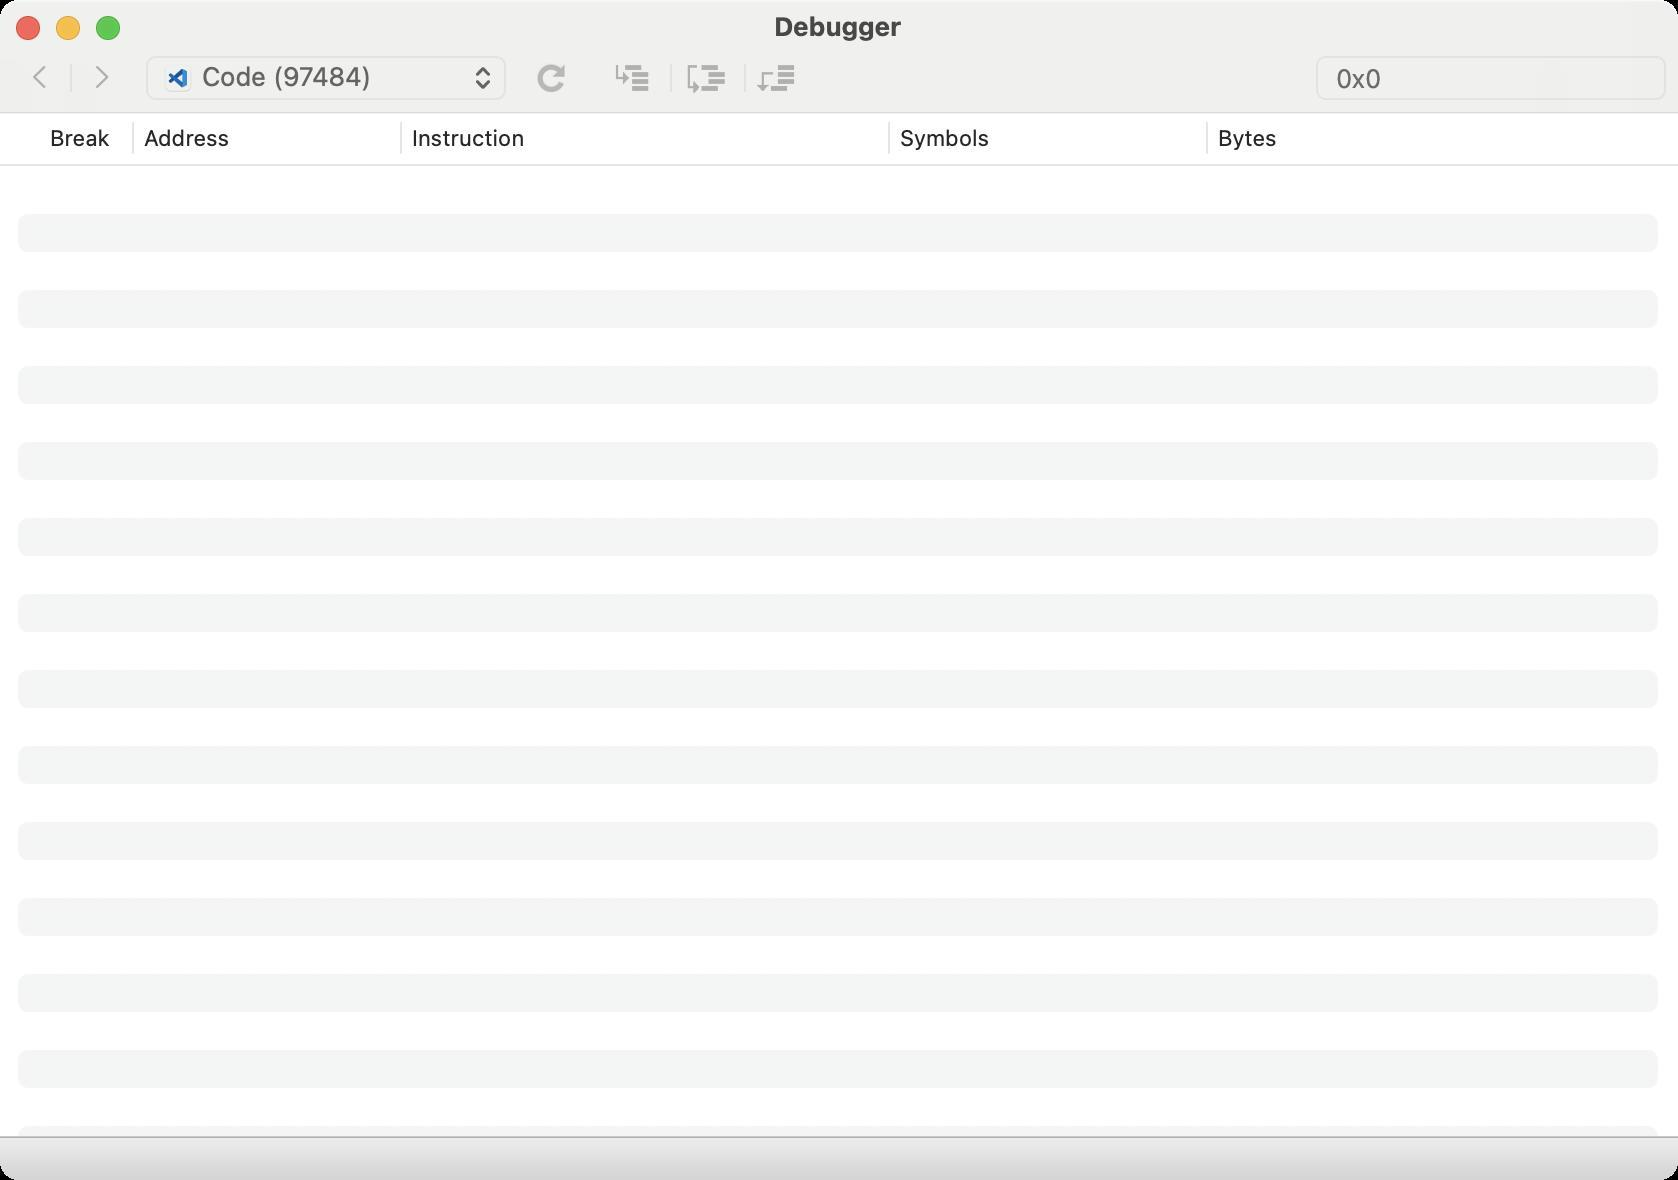
Accessibility tree:
{"name": "Debugger", "role": "AXWindow", "description": null, "role_description": "standard window", "value": null, "position": "167.00;260.00", "size": "839;590", "children": [{"name": null, "role": "AXSplitGroup", "description": null, "role_description": "split group", "value": null, "position": "-1.00;55.00", "size": "840;513", "children": [{"name": null, "role": "AXScrollArea", "description": null, "role_description": "scroll area", "value": null, "position": "-1.00;55.00", "size": "840;513", "children": [{"name": null, "role": "AXTable", "description": null, "role_description": "table", "value": null, "position": "-1.00;83.00", "size": "840;485", "children": [{"name": null, "role": "AXColumn", "description": null, "role_description": "column", "value": null, "position": "9.00;83.00", "size": "58;485", "children": []}, {"name": null, "role": "AXColumn", "description": null, "role_description": "column", "value": null, "position": "67.00;83.00", "size": "134;485", "children": []}, {"name": null, "role": "AXColumn", "description": null, "role_description": "column", "value": null, "position": "201.00;83.00", "size": "244;485", "children": []}, {"name": null, "role": "AXColumn", "description": null, "role_description": "column", "value": null, "position": "445.00;83.00", "size": "159;485", "children": []}, {"name": null, "role": "AXColumn", "description": null, "role_description": "column", "value": null, "position": "604.00;83.00", "size": "225;485", "children": []}, {"name": null, "role": "AXGroup", "description": null, "role_description": "group", "value": null, "position": "-1.00;55.00", "size": "840;28", "children": [{"name": "Break", "role": "AXButton", "description": null, "role_description": "sort button", "value": null, "position": "9.00;55.00", "size": "58;28", "children": []}, {"name": "Address", "role": "AXButton", "description": null, "role_description": "sort button", "value": null, "position": "67.00;55.00", "size": "134;28", "children": []}, {"name": "Instruction", "role": "AXButton", "description": null, "role_description": "sort button", "value": null, "position": "201.00;55.00", "size": "244;28", "children": []}, {"name": "Symbols", "role": "AXButton", "description": null, "role_description": "sort button", "value": null, "position": "445.00;55.00", "size": "159;28", "children": []}, {"name": "Bytes", "role": "AXButton", "description": null, "role_description": "sort button", "value": null, "position": "604.00;55.00", "size": "225;28", "children": []}]}]}]}, {"name": null, "role": "AXSplitter", "description": null, "role_description": "splitter", "value": 513.0, "position": "-1.00;568.00", "size": "840;1", "children": []}]}, {"name": null, "role": "AXStaticText", "description": null, "role_description": "text", "value": "", "position": "-3.00;571.00", "size": "824;17", "children": []}, {"name": null, "role": "AXToolbar", "description": null, "role_description": "toolbar", "value": null, "position": "0.00;28.00", "size": "839;28", "children": [{"name": null, "role": "AXGroup", "description": null, "role_description": "group", "value": null, "position": "2.00;28.00", "size": "67;28", "children": [{"name": null, "role": "AXGroup", "description": "Back/Forward", "role_description": "group", "value": null, "position": "5.00;27.00", "size": "61;25", "children": [{"name": null, "role": "AXButton", "description": "left arrow", "role_description": "button", "value": null, "position": "5.00;27.00", "size": "31;25", "children": []}, {"name": null, "role": "AXButton", "description": "right arrow", "role_description": "button", "value": null, "position": "36.00;27.00", "size": "30;25", "children": []}]}]}, {"name": null, "role": "AXPopUpButton", "description": "Target", "role_description": "pop up button", "value": "Code (97484)", "position": "69.00;28.00", "size": "188;28", "children": [{"name": null, "role": "AXPopUpButton", "description": null, "role_description": "pop up button", "value": "Code (97484)", "position": "72.00;27.00", "size": "182;25", "children": []}]}, {"name": null, "role": "AXButton", "description": "Continue", "role_description": "button", "value": null, "position": "257.00;28.00", "size": "38;28", "children": []}, {"name": null, "role": "AXGroup", "description": null, "role_description": "group", "value": null, "position": "295.00;28.00", "size": "118;28", "children": [{"name": null, "role": "AXGroup", "description": "Step", "role_description": "group", "value": null, "position": "298.00;27.00", "size": "112;25", "children": [{"name": null, "role": "AXButton", "description": null, "role_description": "button", "value": null, "position": "298.00;27.00", "size": "38;25", "children": []}, {"name": null, "role": "AXButton", "description": null, "role_description": "button", "value": null, "position": "336.00;27.00", "size": "37;25", "children": []}, {"name": null, "role": "AXButton", "description": null, "role_description": "button", "value": null, "position": "373.00;27.00", "size": "37;25", "children": []}]}]}, {"name": null, "role": "AXGroup", "description": null, "role_description": "group", "value": null, "position": "654.00;28.00", "size": "183;28", "children": [{"name": null, "role": "AXTextField", "description": "Address/Symbol", "role_description": "text field", "value": "0x0", "position": "657.00;27.00", "size": "177;25", "children": []}]}]}, {"name": null, "role": "AXButton", "description": null, "role_description": "close button", "value": null, "position": "7.00;6.00", "size": "14;16", "children": []}, {"name": null, "role": "AXButton", "description": null, "role_description": "full screen button", "value": null, "position": "47.00;6.00", "size": "14;16", "children": [{"name": null, "role": "AXGroup", "description": null, "role_description": "group", "value": null, "position": "47.00;6.00", "size": "14;16", "children": []}]}, {"name": null, "role": "AXButton", "description": null, "role_description": "minimize button", "value": null, "position": "27.00;6.00", "size": "14;16", "children": []}, {"name": null, "role": "AXStaticText", "description": null, "role_description": "text", "value": "Debugger", "position": "385.00;5.00", "size": "68;16", "children": []}]}